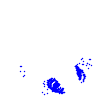
Particle: electron